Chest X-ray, AP view. Patient: 32 years old, sex F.
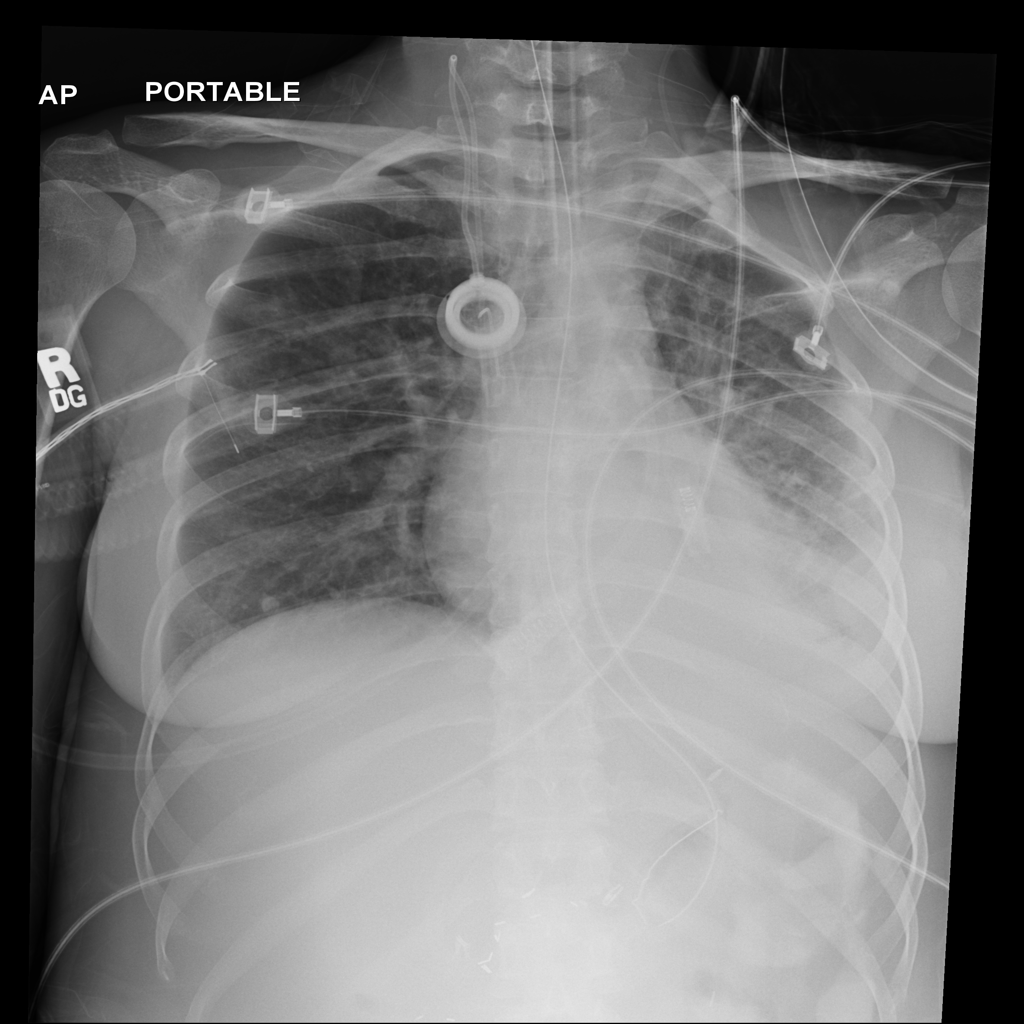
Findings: Atelectasis, Nodule